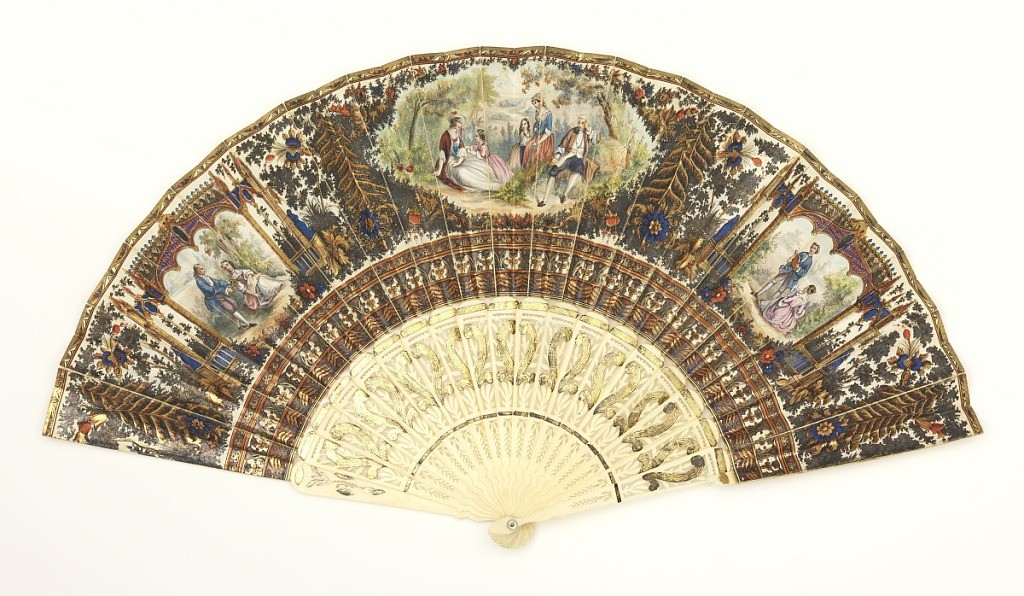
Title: Pleated fan
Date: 1840–1860
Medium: Paper leaf with gilded chromolithograph; carved and pierced bone sticks
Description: Paper leaf with elaborate chromolithograph decoration, with carved, pierced and gilded bone sticks. Leaf decorated with three figure groups in landscapes framed by gothic canopies and floral decoration; verso: gilt decorative medallion. Sticks pierced with floral decoration and gilded.